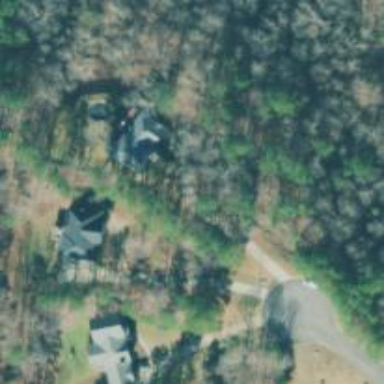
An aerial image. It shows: Driveway.